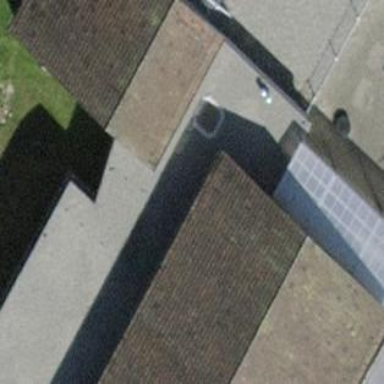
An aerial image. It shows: View of roof of building.